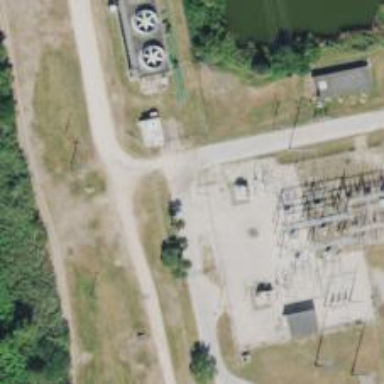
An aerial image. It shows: Power pole.